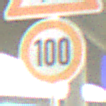
Verkehrszeichen: Geschwindigkeit100
Zusatzzeichen oben: FussgaengerRechts
Umgebung: Outdoor, Suburban
Tageszeit: SunriseSunset
Wetter: PartlyCloudy
Licht: Natural
Jahreszeit: NotSpecified
Kontrast: MediumContrast